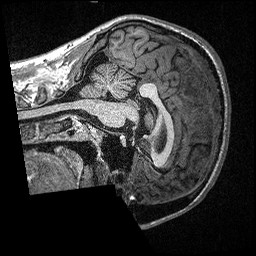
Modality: T1w
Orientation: sagittal
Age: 22
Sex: male
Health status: healthy
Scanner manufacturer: siemens
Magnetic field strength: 3 T
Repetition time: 2.3 s
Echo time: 0.00298 s